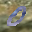
Label: 0